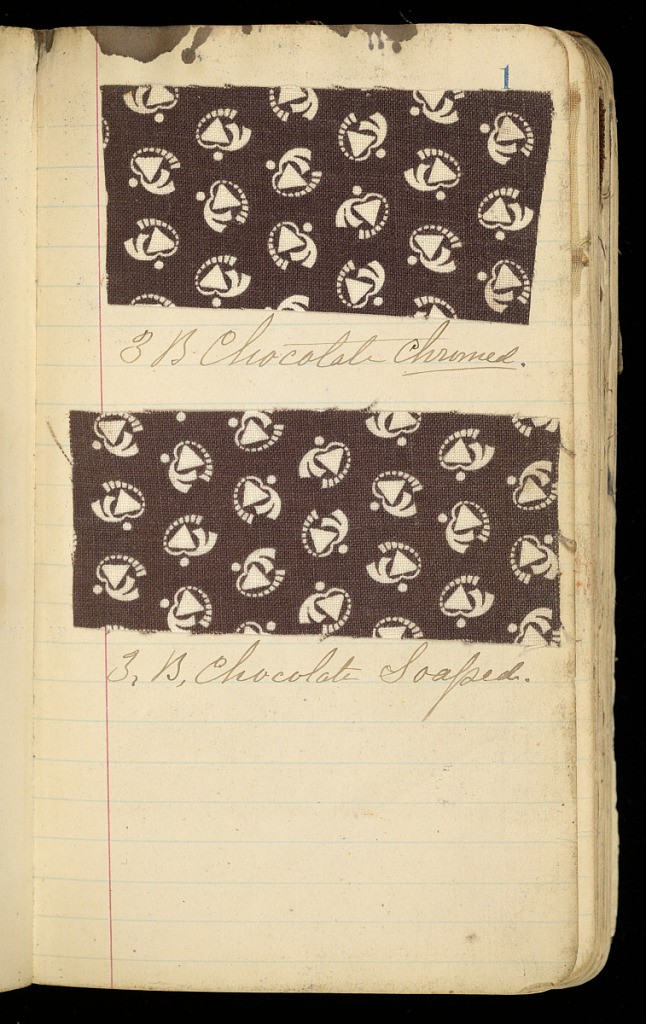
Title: Book 3 1887
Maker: Old Pacific Print Works, Lawrence, MA, USA
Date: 1886–88
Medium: leather, paper, and printed cotton textile samples
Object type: printer's sample book
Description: Small dark brown leather-bound book with textiles samples. Natural and synthetic dyes. Mostly small-patterned geometric and floral prints on plain weave cotton. 148 samples.